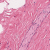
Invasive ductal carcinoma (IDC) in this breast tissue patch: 0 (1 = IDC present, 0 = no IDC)